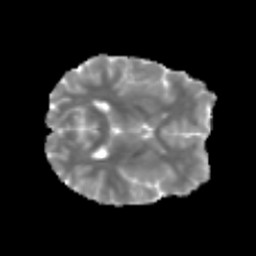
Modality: MD
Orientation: axial
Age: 25
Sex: female
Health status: healthy
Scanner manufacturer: siemens
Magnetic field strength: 3 T
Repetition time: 3.6 s
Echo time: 0.0964 s